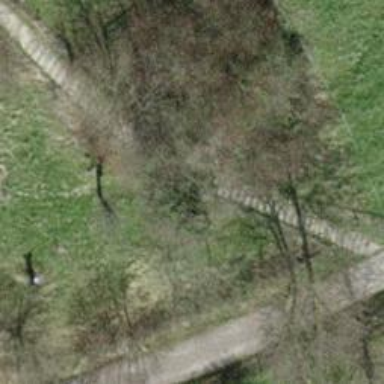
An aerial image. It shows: Set of steps on the road.